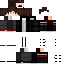
A male human skin with dark skin, wearing brown long hair dressed in a blue hoodie and black pants, featuring a closed mouth.